Question: I'm trying to work out how to draw a squiggly line on an arbitrary SVG 'path' element. The path is generated by a React Component. For example, I'm trying to replicate the line <URL>:

Is there an easy way to do this in SVG and/or JavaScript generated paths?
I've considered joining up a series of curves using the 's' path command, but then I would need to calculate points along the curve. I've also considered some sort of displacement filter but I'm not really sure where to start.
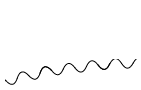
Answer: Seems to me the easiest way would be step along the path. Then, at each step, insert a quadratic bezier curve with a control point that is half way between them and perpendicular to the curve. Then for the next step switch the side that the control point is on.
'''
function makeSquiggle(squigglePathId, followPathId, squiggleStep, squiggleAmplitude)
{
var followPath = document.getElementById(followPathId);
var pathLen = followPath.getTotalLength();
// Adjust step so that there are a whole number of steps along the path
var numSteps = Math.round(pathLen / squiggleStep);
var pos = followPath.getPointAtLength(0);
var newPath = "M" + [pos.x, pos.y].join(',');
var side = -1;
for (var i=1; i<=numSteps; i++)
{
var last = pos;
var pos = followPath.getPointAtLength(i * pathLen / numSteps);
// Find a point halfway between last and pos. Then find the point that is
// perpendicular to that line segment, and is squiggleAmplitude away from
// it on the side of the line designated by 'side' (-1 or +1).
// This point will be the control point of the quadratic curve forming the
// squiggle step.
// The vector from the last point to this one
var vector = {x: (pos.x - last.x),
y: (pos.y - last.y)};
// The length of this vector
var vectorLen = Math.sqrt(vector.x * vector.x + vector.y * vector.y);
// The point halfwasy between last point and tis one
var half = {x: (last.x + vector.x/2),
y: (last.y + vector.y/2)};
// The vector that is perpendicular to 'vector'
var perpVector = {x: -(squiggleAmplitude * vector.y / vectorLen),
y: (squiggleAmplitude * vector.x / vectorLen)};
// No calculate the control point position
var controlPoint = {x: (half.x + perpVector.x * side),
y: (half.y + perpVector.y * side)};
newPath += ("Q" + [controlPoint.x, controlPoint.y, pos.x, pos.y].join(','));
// Switch the side (for next step)
side = -side;
}
var squigglePath = document.getElementById(squigglePathId);
squigglePath.setAttribute("d", newPath);
}
makeSquiggle("squiggle", "follow", 25, 20);
'''
'''
#follow {
fill: none;
stroke: grey;
stroke-width: 2;
}
#squiggle {
fill: none;
stroke: red;
stroke-width: 2;
}
'''
'''
<svg width="500" height="400">
<path id="follow" d="M 50,300 C 100,100 300,0, 350,250 L 450,200"/>
<path id="squiggle" d="M0,0"/>
</svg>
'''